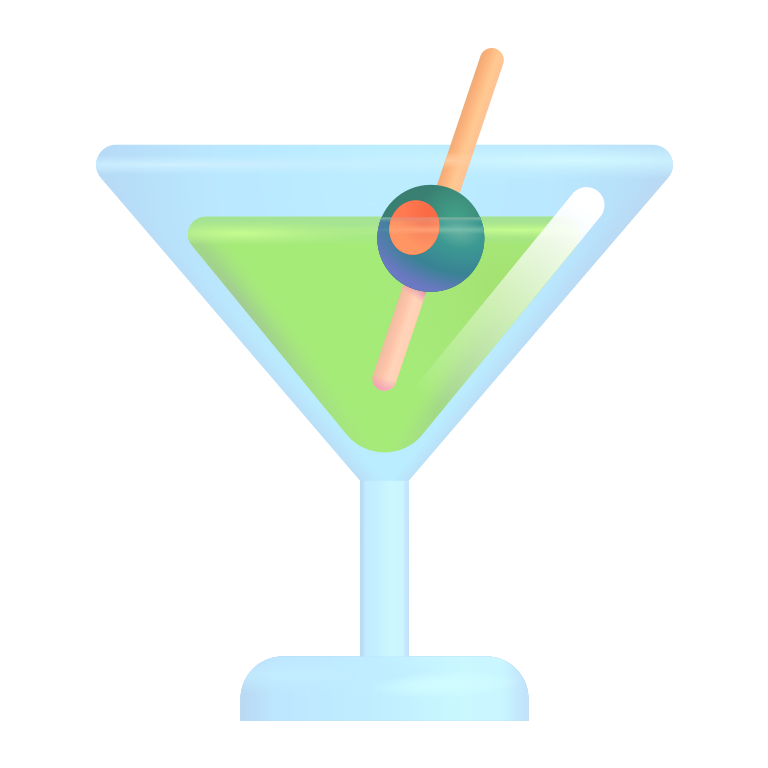
cocktail glass color